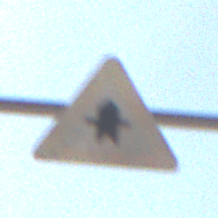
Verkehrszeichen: Vorfahrt
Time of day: Midday
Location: Outdoor (Nature)
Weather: PartlyCloudy
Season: NotSpecified
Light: Natural